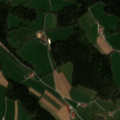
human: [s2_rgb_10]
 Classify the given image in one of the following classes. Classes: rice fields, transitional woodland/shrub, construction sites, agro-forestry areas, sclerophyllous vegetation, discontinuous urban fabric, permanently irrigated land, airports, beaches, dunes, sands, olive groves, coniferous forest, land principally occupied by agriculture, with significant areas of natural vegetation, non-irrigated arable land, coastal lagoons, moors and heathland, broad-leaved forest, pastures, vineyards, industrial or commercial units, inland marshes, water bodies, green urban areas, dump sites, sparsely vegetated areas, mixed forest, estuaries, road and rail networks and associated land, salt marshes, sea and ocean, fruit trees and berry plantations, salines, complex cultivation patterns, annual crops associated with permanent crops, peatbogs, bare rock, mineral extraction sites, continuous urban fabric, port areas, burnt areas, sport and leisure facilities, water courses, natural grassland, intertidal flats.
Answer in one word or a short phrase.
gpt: pastures, complex cultivation patterns, coniferous forest, mixed forest